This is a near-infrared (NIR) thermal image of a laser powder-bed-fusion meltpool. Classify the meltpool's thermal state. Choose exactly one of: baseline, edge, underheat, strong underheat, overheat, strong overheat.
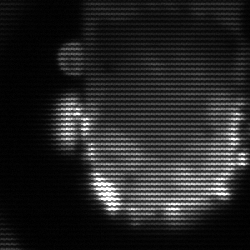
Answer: baseline